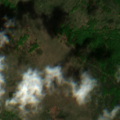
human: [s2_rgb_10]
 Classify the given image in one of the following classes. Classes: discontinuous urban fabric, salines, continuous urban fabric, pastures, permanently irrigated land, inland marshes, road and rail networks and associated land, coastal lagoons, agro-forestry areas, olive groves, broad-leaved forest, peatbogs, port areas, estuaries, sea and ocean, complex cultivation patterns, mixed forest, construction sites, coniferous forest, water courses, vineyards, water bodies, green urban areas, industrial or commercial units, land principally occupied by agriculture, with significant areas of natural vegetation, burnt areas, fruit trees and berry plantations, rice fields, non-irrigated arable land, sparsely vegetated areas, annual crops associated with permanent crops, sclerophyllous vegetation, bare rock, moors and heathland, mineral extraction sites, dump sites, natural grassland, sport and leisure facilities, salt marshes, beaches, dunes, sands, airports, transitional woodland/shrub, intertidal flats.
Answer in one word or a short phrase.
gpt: natural grassland, transitional woodland/shrub